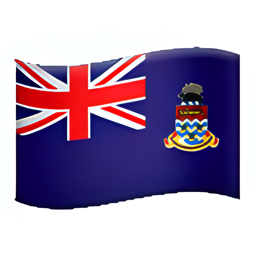
Name: flag for cayman islands
Emoji: 🇰🇾
Group: Flags
Sub-group: country-flag